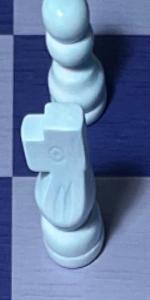
Label: Knight_White